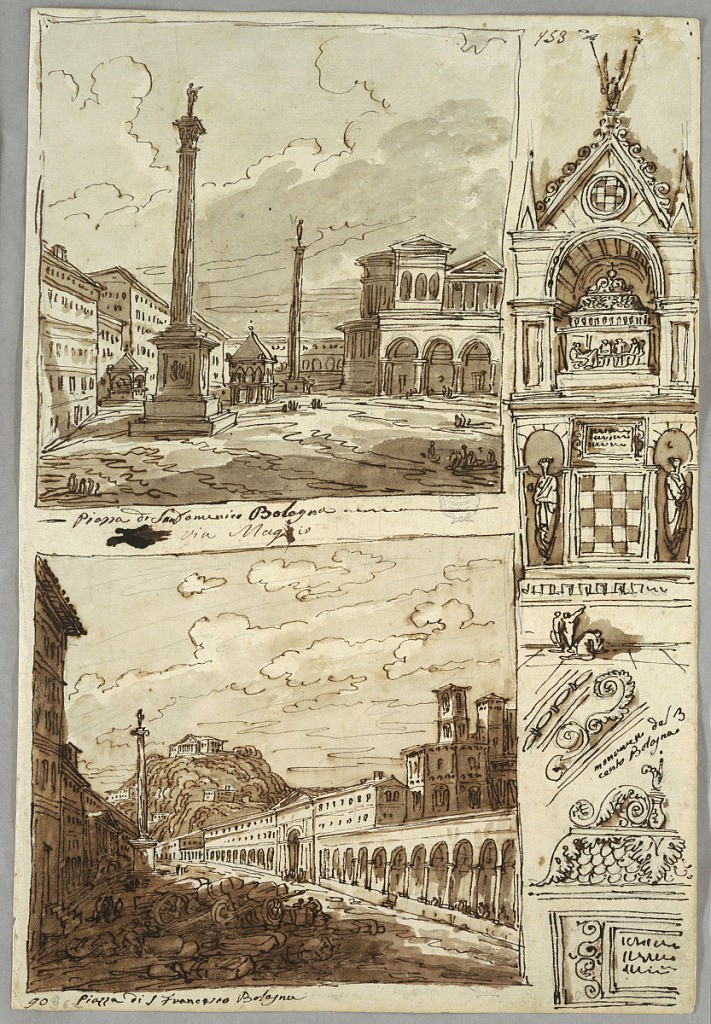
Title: Piazza San Domenico in Bologna; Piazza San Francesco and Villa Aldini in Bologna; Study of Tomb of Glossatori
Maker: Felice Giani, Italian, 1758–1823
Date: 1811–14
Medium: Pen and brown ink, brush with brown wash over traces of graphite on cream laid paper
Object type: Drawing
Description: Piazza San Domenico in Bologna; Piazza San Francesco and Villa Aldini in Bologna; Study of Tomb of Glossatori; Verso: five studies of sepulcri and baptistries.